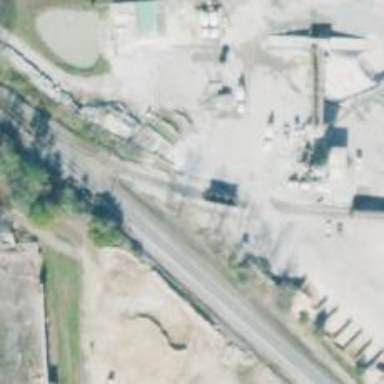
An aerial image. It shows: Rail spur service used for transporting aggregate.